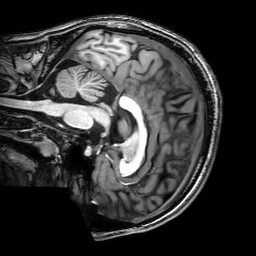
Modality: T1w
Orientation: sagittal
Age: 22
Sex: male
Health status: healthy
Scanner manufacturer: philips
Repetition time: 0.008243 s
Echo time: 0.00378 s